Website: walmart
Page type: customer-info-address
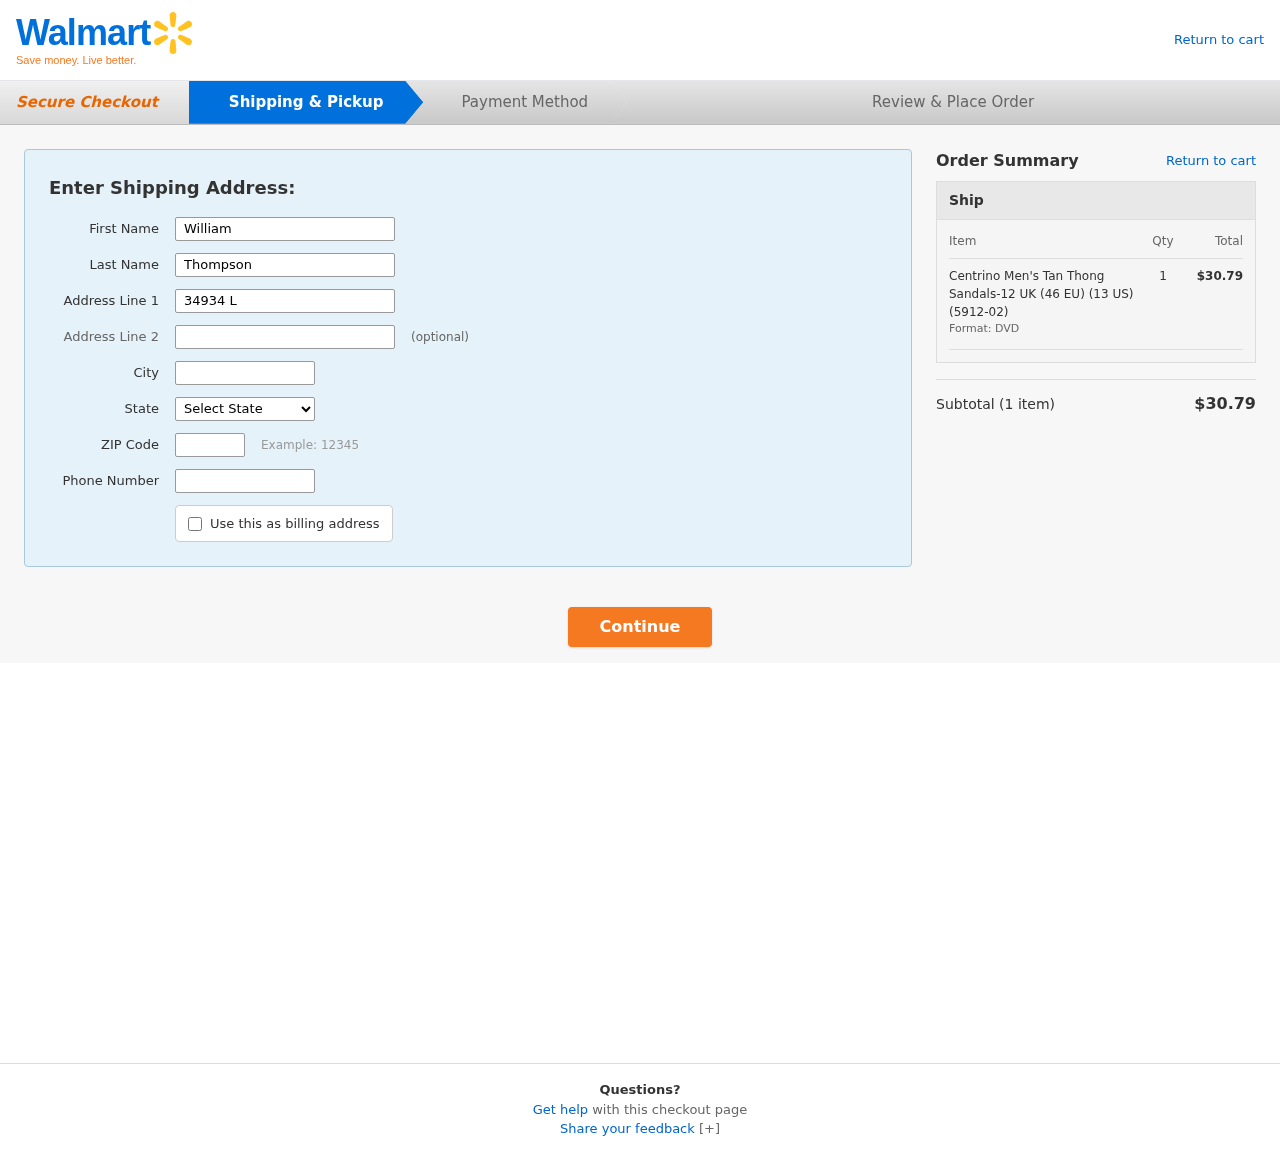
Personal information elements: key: PII_CITY
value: South Jeremymouth
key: PII_FIRSTNAME
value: William
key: PII_LASTNAME
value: Thompson
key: PII_PHONE
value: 8138553209
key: PII_POSTCODE
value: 83822
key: PII_STATE
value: Nevada
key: PII_STREET
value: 34934 Leslie Vista
Product elements: key: PRODUCT1_NAME
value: Centrino Men's Tan Thong Sandals-12 UK (46 EU) (13 US) (5912-02)
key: PRODUCT1_QUANTITY
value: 1
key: PRODUCT1_LINE_TOTAL
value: $30.79
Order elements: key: ORDER_NUM_ITEMS
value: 1
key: ORDER_SUBTOTAL
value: $30.79